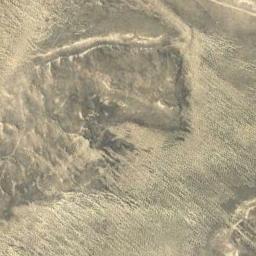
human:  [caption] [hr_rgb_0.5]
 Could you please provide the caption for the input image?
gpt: The desert is on the hill full of black sand .

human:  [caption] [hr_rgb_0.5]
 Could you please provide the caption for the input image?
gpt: There are some bare rocks in this desert .

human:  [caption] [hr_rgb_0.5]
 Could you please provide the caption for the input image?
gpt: The desert has gray soil and some dunes and the desert terrain is rugged .

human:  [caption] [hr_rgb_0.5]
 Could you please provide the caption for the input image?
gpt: It is a large piece of yellow desert with many sand dunes and brown gullys .

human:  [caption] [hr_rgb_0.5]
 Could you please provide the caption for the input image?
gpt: A desert covered with yellow bare land .